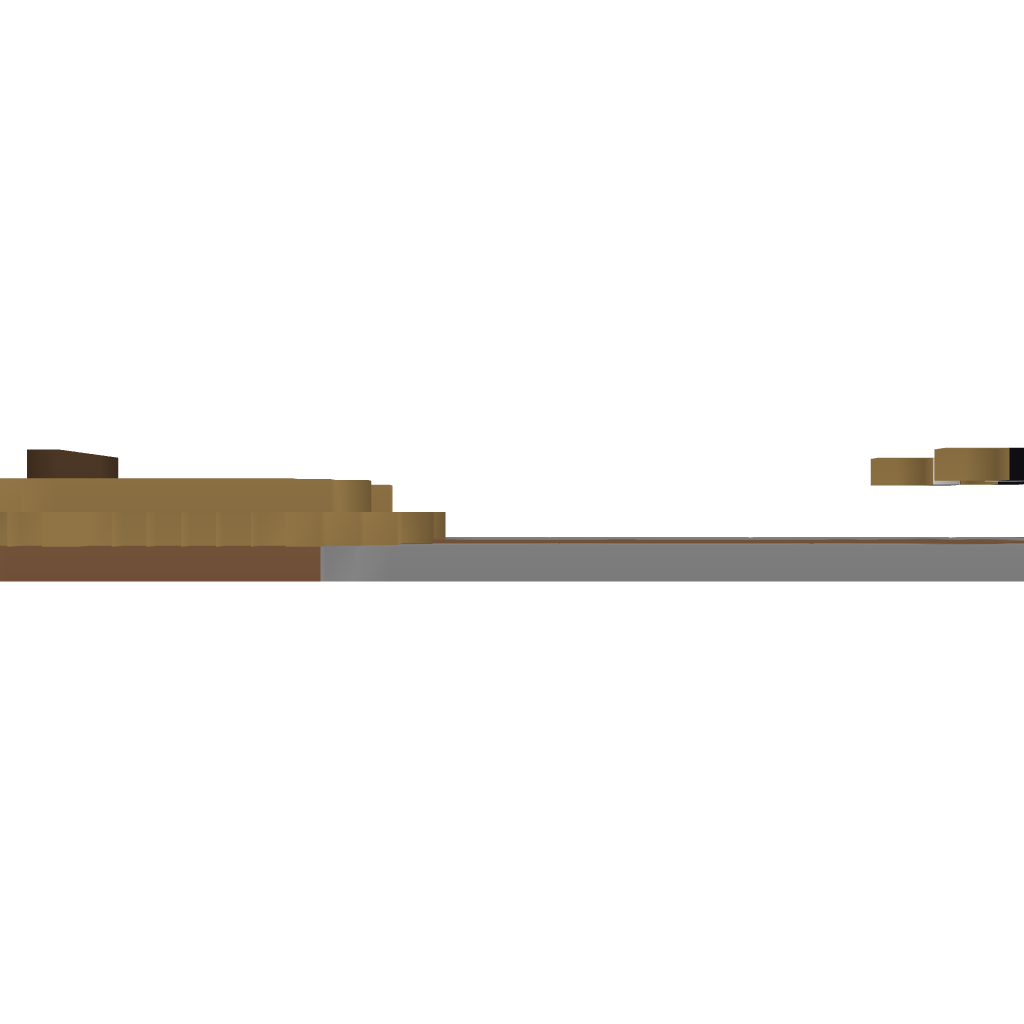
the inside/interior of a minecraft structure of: Guitar that works!